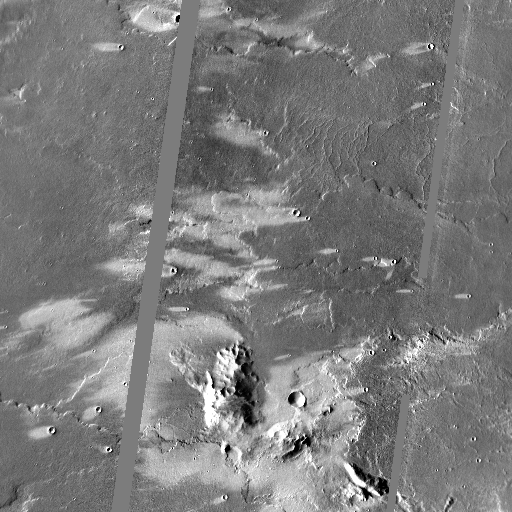
Crater classes present: Background, Other, Buried